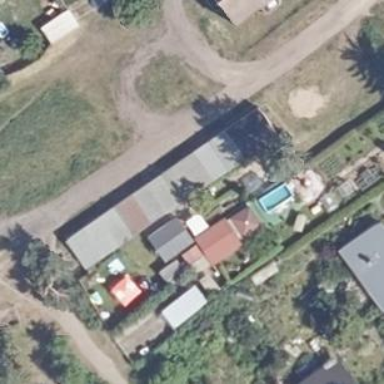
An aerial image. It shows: Group of garages.